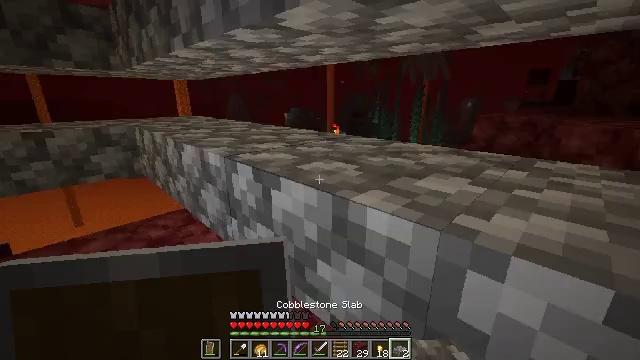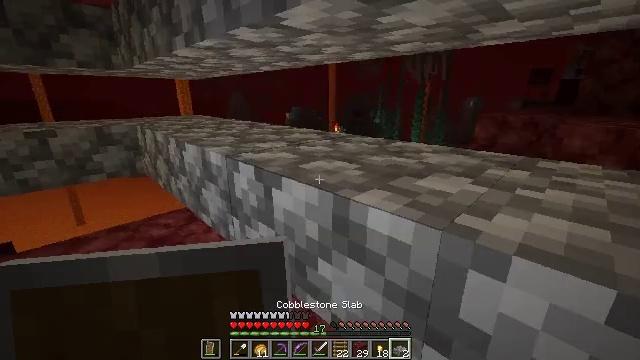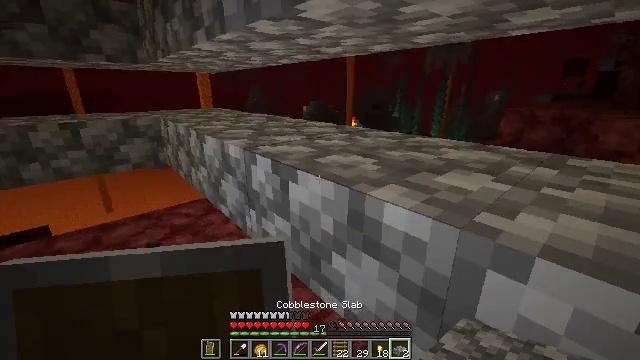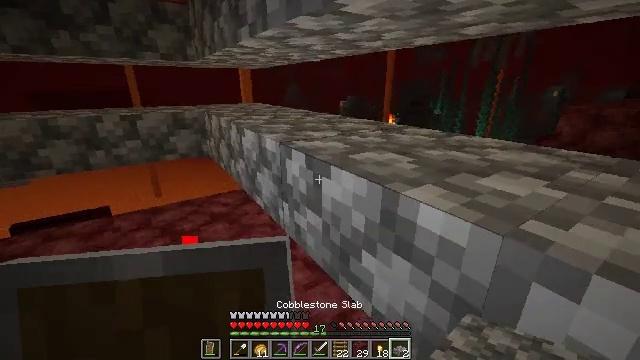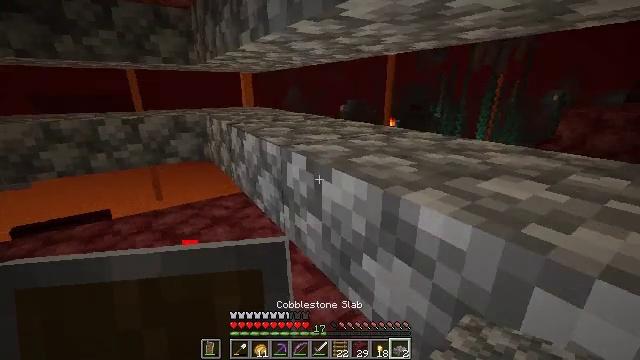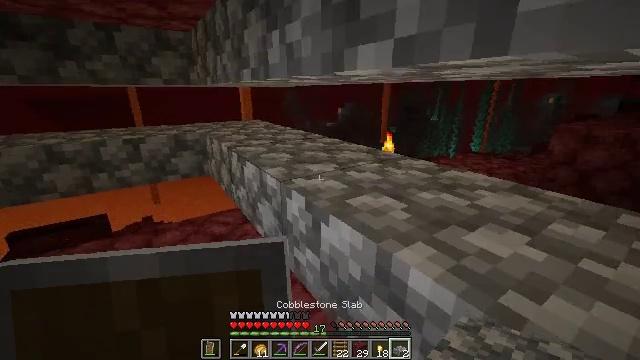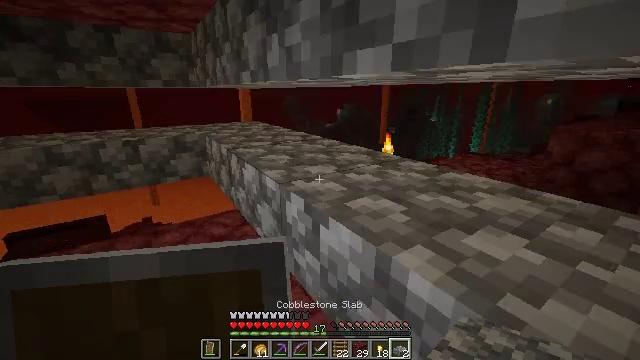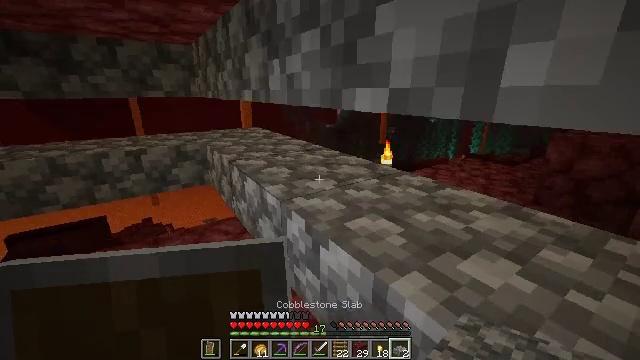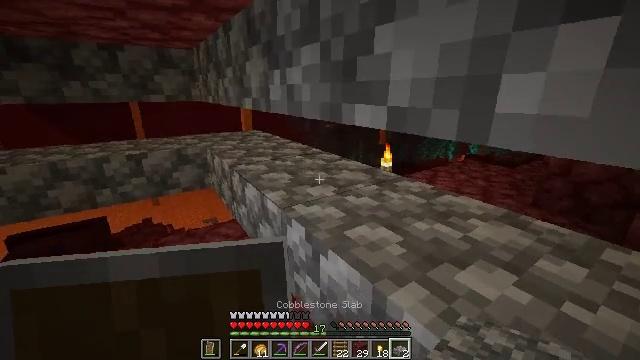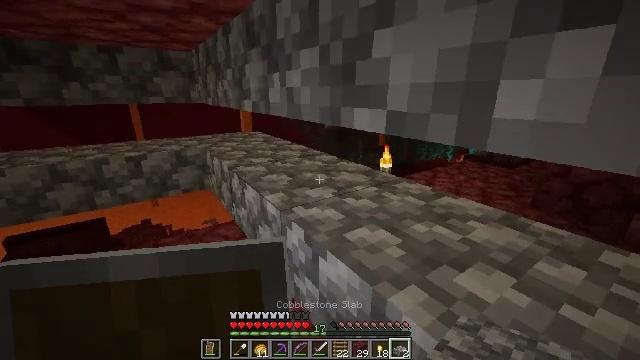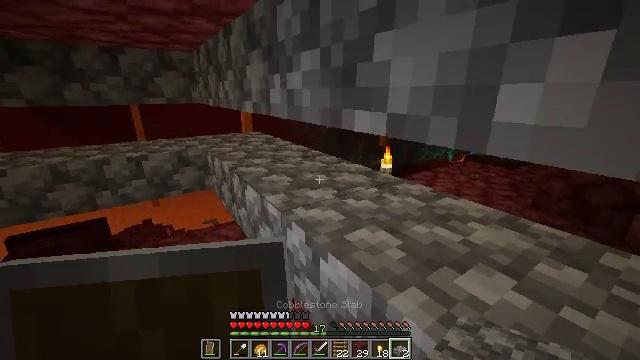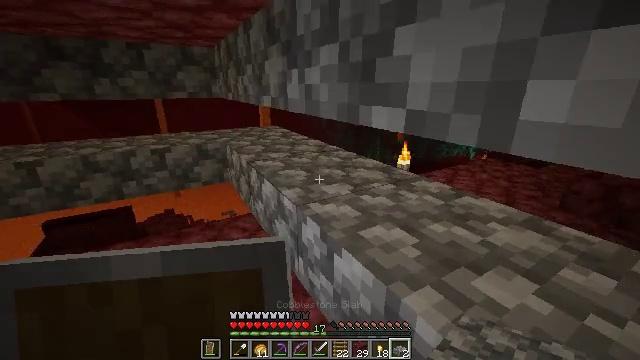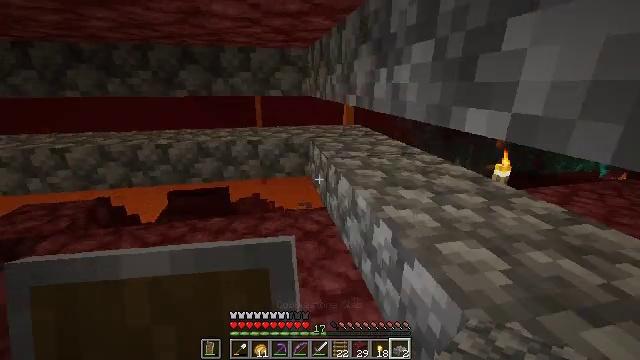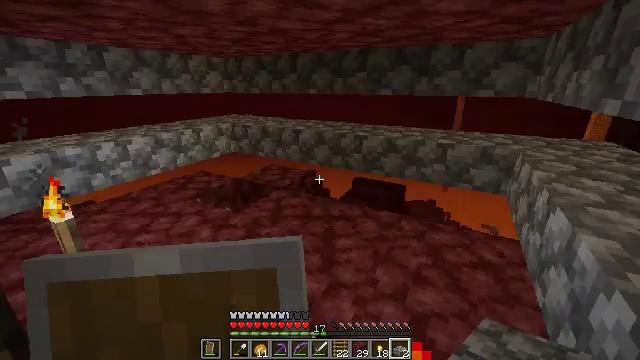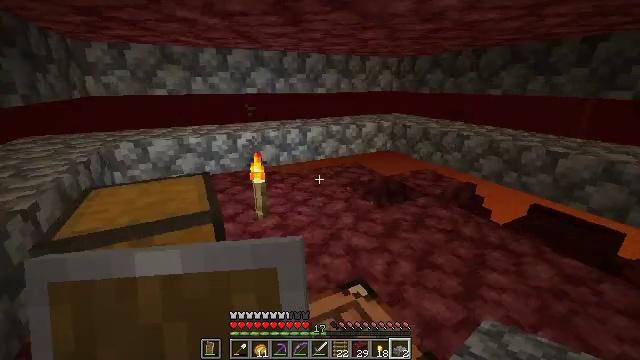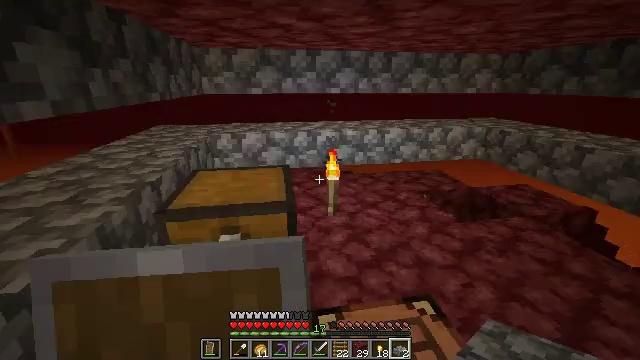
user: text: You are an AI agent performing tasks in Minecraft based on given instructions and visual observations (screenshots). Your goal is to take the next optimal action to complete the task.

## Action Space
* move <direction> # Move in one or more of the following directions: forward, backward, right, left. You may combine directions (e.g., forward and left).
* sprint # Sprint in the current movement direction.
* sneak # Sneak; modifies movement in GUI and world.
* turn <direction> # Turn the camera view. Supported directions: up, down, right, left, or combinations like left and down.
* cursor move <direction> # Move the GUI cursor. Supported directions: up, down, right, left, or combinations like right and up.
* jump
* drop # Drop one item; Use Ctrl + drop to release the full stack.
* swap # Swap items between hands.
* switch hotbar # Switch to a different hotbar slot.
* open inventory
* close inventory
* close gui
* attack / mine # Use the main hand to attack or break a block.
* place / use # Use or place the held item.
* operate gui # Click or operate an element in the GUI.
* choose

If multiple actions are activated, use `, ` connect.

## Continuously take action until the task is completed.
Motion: motion action
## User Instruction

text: Attack the cobblestone slab to gather it.
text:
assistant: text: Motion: sneak
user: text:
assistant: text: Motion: sneak, turn left and down
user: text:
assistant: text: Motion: sneak, turn left
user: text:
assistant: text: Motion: no_op
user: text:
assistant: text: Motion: no_op
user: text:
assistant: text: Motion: no_op
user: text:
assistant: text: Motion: no_op
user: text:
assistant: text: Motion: no_op
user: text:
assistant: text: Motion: no_op
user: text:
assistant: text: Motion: no_op
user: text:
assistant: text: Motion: turn left and down
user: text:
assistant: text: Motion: turn left
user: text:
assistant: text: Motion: turn left
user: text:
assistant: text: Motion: turn left
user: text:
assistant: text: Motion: turn left
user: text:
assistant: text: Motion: turn left
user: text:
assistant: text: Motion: turn left
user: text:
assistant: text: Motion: turn left
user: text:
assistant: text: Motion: move forward, turn left
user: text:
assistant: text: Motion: move forward
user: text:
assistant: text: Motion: move forward
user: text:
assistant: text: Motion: move forward
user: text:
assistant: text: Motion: move forward
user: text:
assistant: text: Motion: turn down
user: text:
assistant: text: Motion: turn down
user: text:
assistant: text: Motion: turn down
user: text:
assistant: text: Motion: turn left and down
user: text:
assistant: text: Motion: move right, turn left and down
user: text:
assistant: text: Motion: move back and move right, turn left
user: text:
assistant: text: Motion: move back and move right, turn left